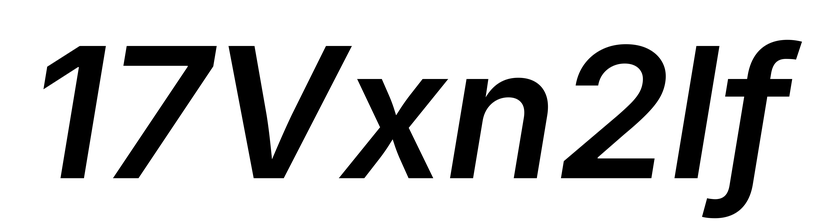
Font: Inter-Italic_SemiBold_Italic